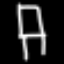
Label: chair